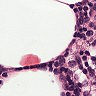
Metastatic tissue present: no